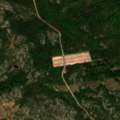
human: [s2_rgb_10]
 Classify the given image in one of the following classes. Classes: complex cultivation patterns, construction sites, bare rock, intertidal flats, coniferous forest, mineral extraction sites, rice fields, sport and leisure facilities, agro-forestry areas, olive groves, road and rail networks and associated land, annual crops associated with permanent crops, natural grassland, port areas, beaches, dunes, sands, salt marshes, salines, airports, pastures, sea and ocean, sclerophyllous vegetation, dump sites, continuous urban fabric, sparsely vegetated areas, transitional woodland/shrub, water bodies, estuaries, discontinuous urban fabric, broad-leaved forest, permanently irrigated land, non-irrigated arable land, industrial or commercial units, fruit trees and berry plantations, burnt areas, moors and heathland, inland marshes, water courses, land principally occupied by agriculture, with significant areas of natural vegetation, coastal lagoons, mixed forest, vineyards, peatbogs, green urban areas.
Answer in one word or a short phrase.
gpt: coniferous forest, mixed forest, transitional woodland/shrub